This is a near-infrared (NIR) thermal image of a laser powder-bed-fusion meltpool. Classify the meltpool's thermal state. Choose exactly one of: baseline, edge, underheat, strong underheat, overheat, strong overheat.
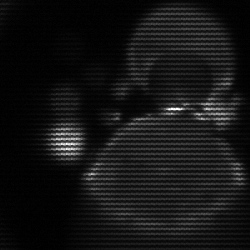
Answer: edge